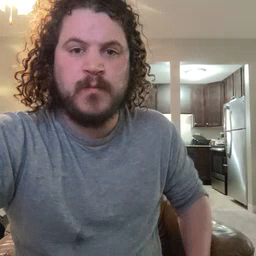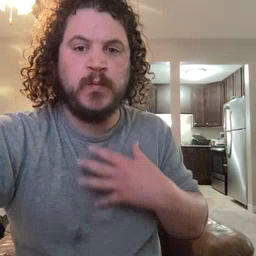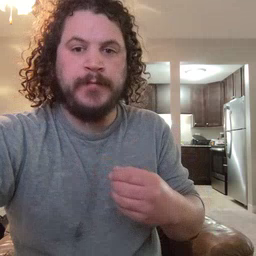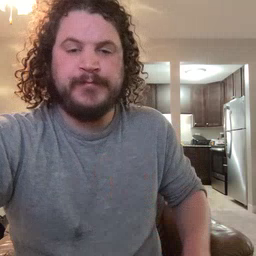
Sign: white